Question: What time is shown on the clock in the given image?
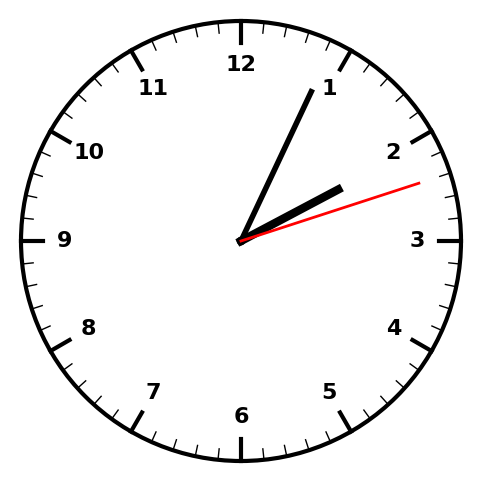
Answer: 02:04:12